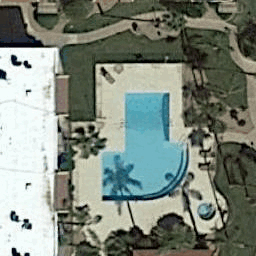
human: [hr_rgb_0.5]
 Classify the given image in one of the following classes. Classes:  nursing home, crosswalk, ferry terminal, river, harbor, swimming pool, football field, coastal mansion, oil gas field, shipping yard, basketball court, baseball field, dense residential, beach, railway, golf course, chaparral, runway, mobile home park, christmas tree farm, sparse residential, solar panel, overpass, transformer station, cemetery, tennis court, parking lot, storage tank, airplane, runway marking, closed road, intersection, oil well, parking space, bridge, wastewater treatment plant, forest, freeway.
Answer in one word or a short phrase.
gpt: swimming pool